Interaction volume radius: 10 \u00c5
Interaction volume height: 25 \u00c5
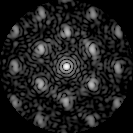
Disorder parameter: 0.4376